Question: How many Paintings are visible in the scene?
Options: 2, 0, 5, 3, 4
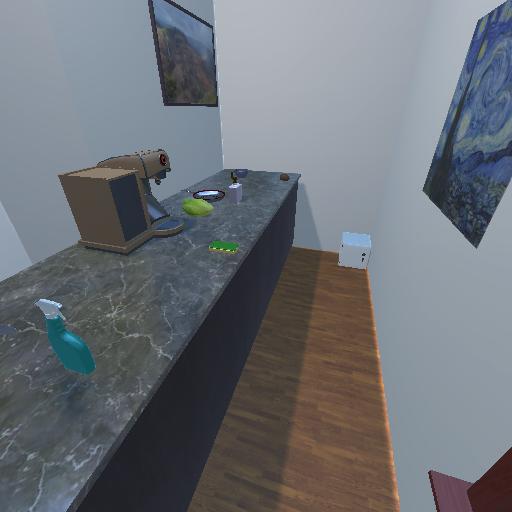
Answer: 2